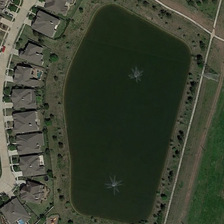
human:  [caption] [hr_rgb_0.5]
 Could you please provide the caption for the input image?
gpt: many gray buildings are near an almost rectangular pond .

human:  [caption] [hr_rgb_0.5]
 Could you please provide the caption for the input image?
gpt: many gray buildings are near an almost rectangular pond .

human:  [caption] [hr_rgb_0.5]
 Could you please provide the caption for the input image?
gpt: many gray buildings are near an almost rectangular pond .

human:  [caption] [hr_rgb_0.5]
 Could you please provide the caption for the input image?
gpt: many gray buildings are near an almost rectangular pond .

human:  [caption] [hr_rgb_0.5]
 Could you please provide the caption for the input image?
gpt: many gray buildings are near an almost rectangular pond .